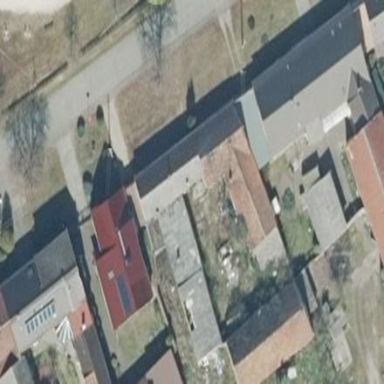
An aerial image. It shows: Building.